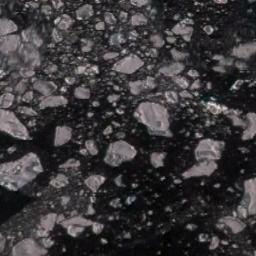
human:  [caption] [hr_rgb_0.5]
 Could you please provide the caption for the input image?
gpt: Countless ice cubes of various sizes are connected into a loose, Large piece floating on the blue sea .

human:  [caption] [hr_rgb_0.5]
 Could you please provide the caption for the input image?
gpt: There are many ice on the black sea .

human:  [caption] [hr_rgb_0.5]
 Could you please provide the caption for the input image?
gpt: There are different shapes of sea ice .

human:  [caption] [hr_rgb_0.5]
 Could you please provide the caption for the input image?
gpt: A lot of small pieces of sea ice float in the deep blue sea .

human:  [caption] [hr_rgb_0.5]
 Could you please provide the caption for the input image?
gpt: There are many pieces of sea ice .